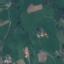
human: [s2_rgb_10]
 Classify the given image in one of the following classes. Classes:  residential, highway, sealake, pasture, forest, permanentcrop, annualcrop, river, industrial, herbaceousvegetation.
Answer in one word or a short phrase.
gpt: Pasture